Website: apple-inc
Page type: review-order
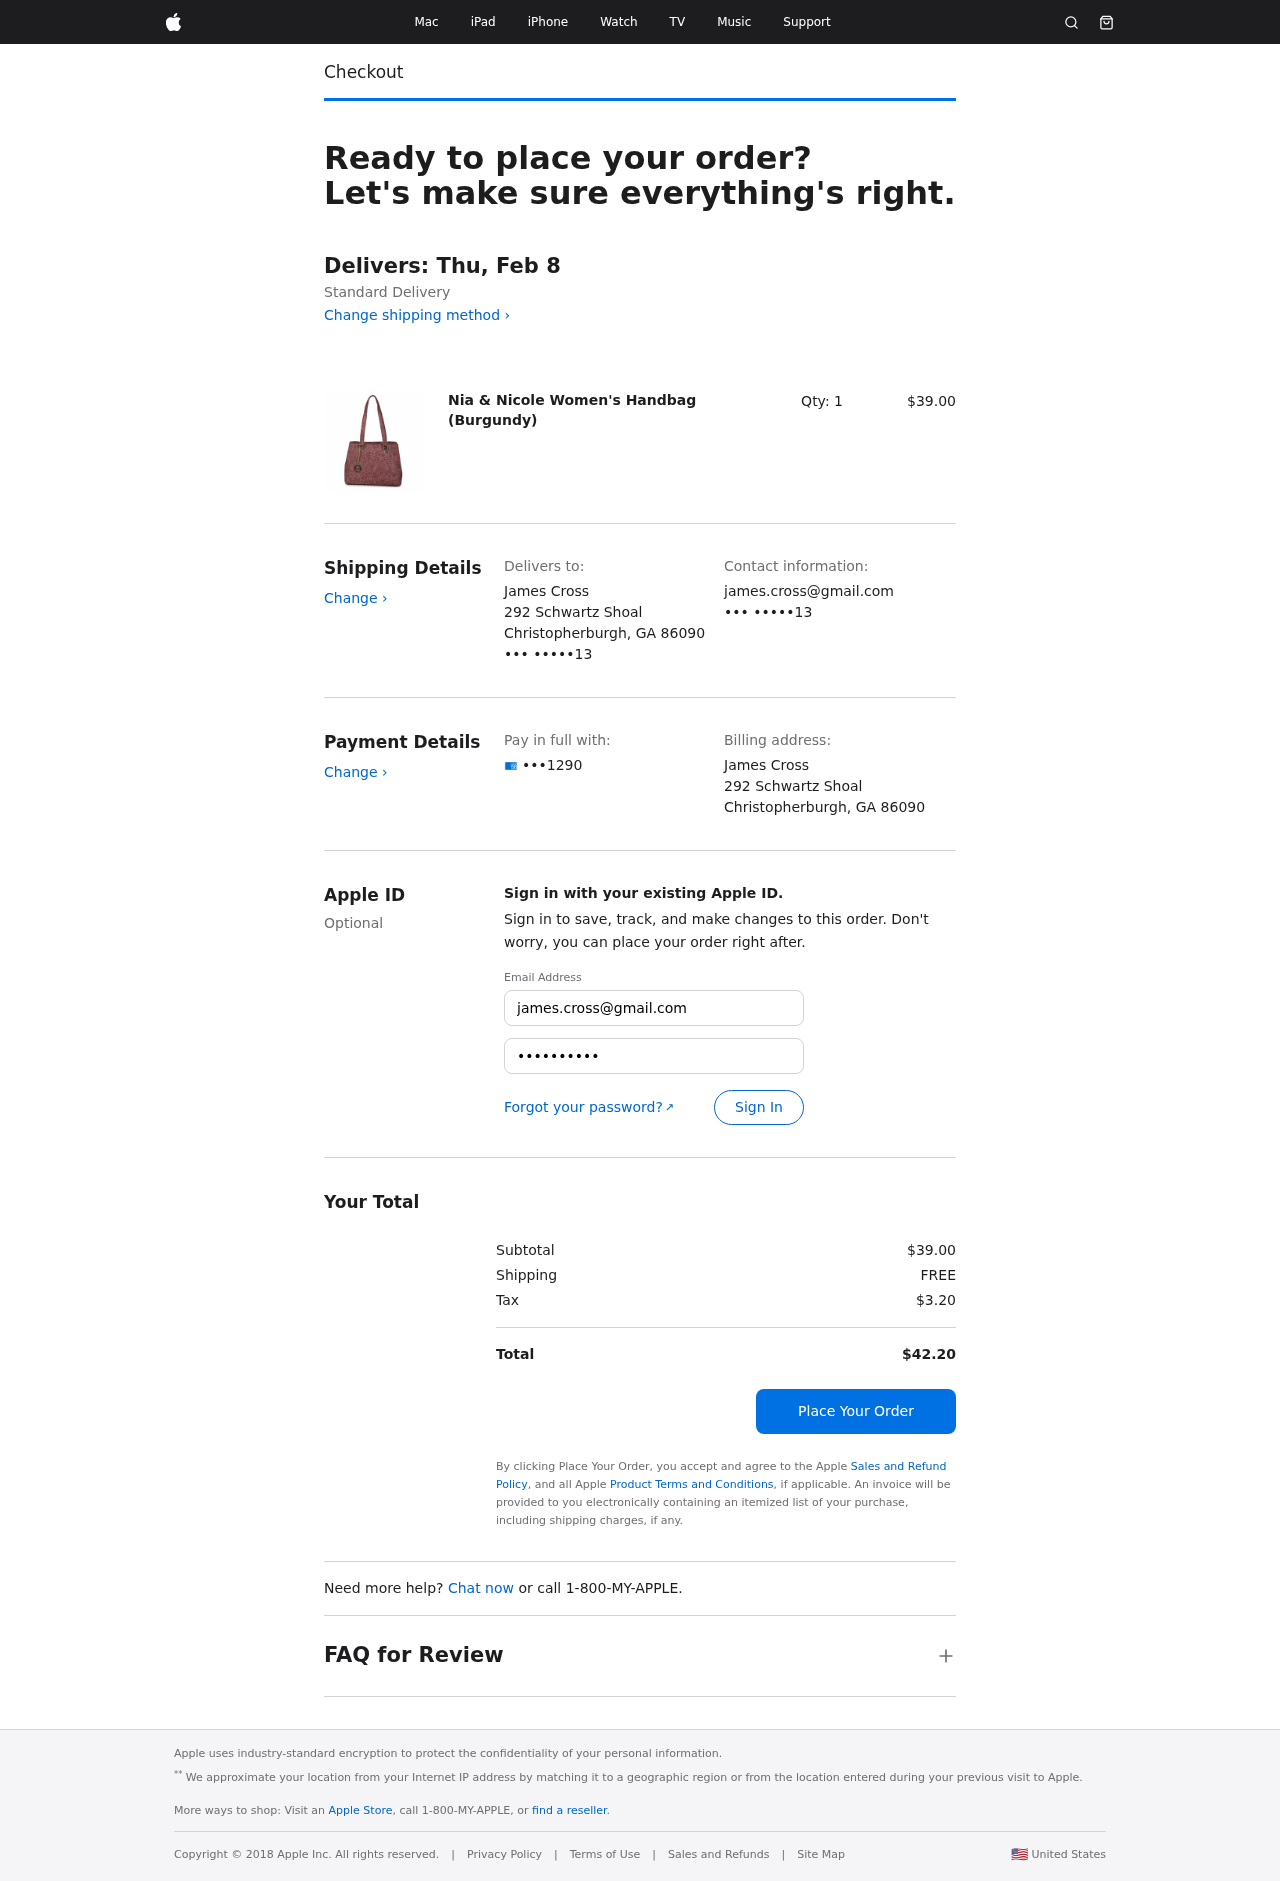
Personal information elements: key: PII_CARD_LAST4
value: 1290
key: PII_CITY_STATE_ZIP
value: Christopherburgh, GA 86090
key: PII_EMAIL3
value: james.cross@gmail.com
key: PII_FULLNAME
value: James Cross
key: PII_PHONE_SUFFIX
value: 13
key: PII_STREET
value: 292 Schwartz Shoal
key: PII_EMAIL2
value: james.cross@gmail.com
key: PII_PHONE_SUFFIX2
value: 13
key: PII_FULLNAME2
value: James Cross
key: PII_STREET2
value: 292 Schwartz Shoal
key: PII_CITY_STATE_ZIP2
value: Christopherburgh, GA 86090
Product elements: key: PRODUCT1_NAME
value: Nia & Nicole Women's Handbag (Burgundy)
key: PRODUCT1_PRICE
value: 39
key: PRODUCT1_QUANTITY
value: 1
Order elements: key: ORDER_DELIVERY_DATE
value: Delivers: Thu, Feb 8
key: ORDER_SUBTOTAL
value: $39.00
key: ORDER_SHIPPING_COST
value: FREE
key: ORDER_TAX
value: $3.20
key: ORDER_TOTAL
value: $42.20